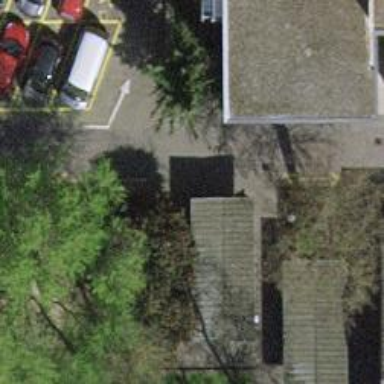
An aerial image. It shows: Shed designated as bicycle parking facility.